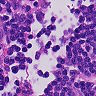
Metastatic tissue present: no